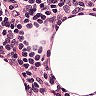
Metastatic tissue present: no